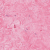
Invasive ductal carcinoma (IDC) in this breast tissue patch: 0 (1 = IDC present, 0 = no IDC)